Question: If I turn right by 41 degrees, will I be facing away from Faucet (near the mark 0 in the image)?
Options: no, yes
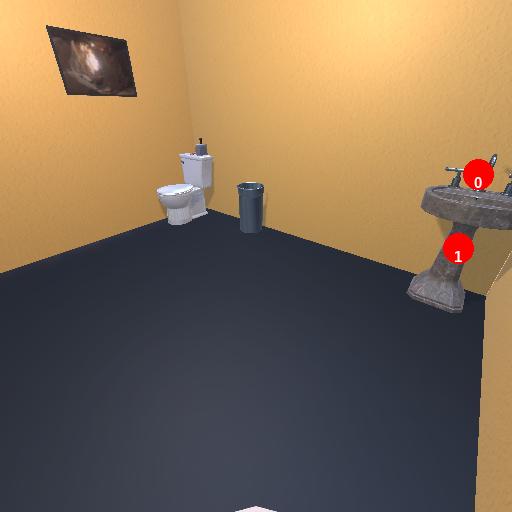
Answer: no